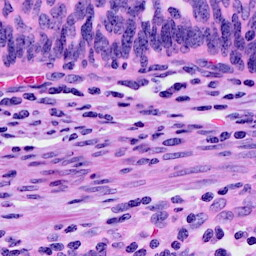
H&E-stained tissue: Cervix